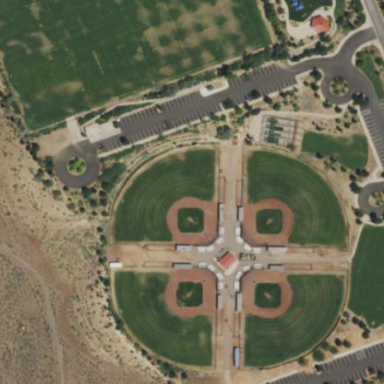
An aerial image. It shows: Baseball pitch for leisure and sports activities.